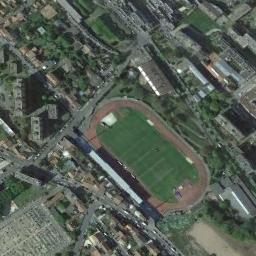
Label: ground_track_field